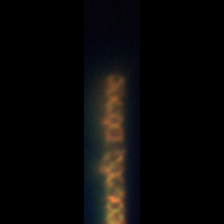
Taxon: Chaetoceros
Group: Diatoms